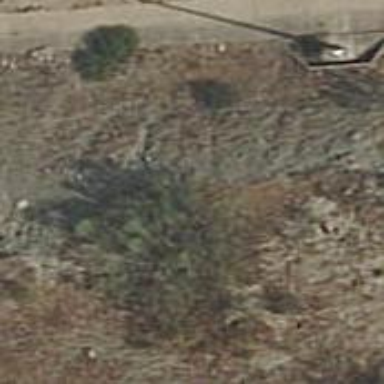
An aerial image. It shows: Retaining wall.